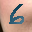
Label: 6